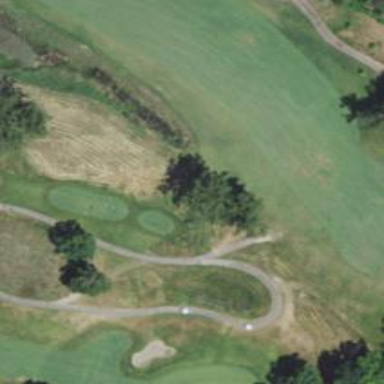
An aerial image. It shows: Footway that resembles golf path.